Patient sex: F
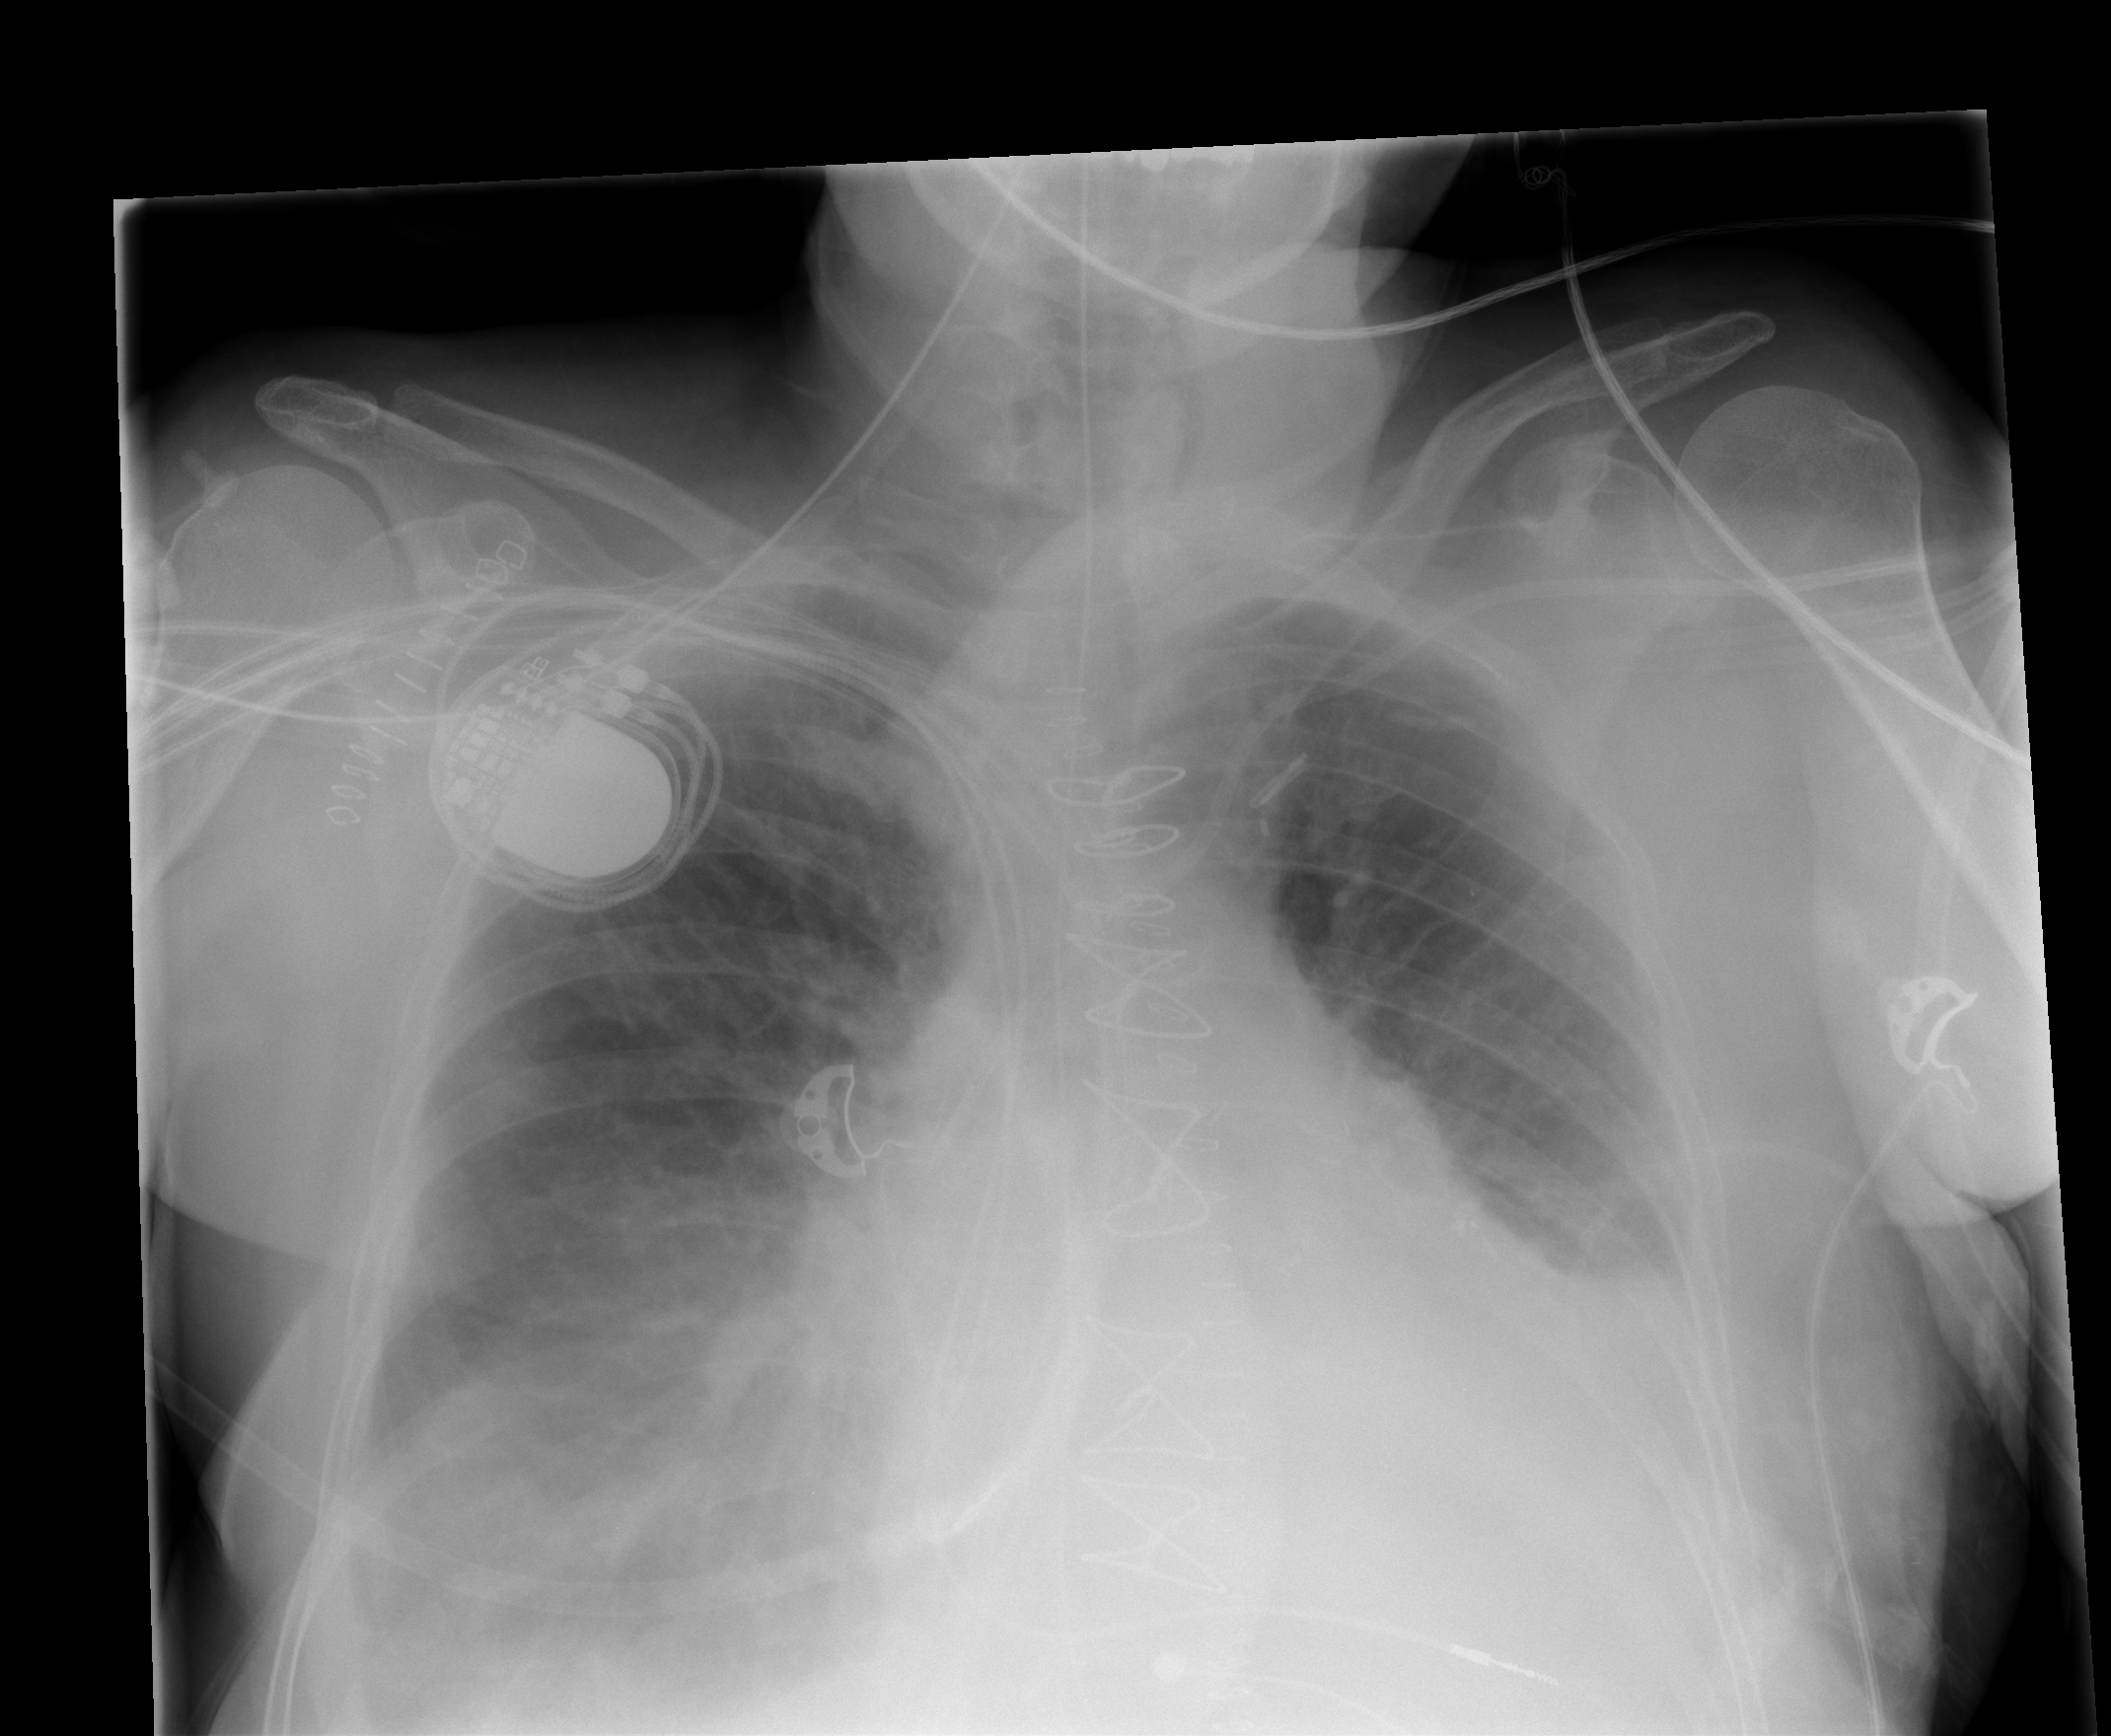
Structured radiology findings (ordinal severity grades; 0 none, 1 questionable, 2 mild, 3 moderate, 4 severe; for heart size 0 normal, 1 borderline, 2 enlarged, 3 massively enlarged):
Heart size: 2
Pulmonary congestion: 2
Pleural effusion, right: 2
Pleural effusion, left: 3
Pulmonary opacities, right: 2
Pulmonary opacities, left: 0
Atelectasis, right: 2
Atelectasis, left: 2